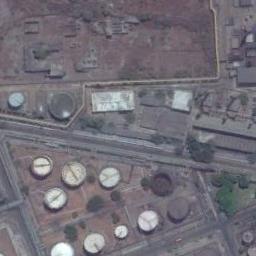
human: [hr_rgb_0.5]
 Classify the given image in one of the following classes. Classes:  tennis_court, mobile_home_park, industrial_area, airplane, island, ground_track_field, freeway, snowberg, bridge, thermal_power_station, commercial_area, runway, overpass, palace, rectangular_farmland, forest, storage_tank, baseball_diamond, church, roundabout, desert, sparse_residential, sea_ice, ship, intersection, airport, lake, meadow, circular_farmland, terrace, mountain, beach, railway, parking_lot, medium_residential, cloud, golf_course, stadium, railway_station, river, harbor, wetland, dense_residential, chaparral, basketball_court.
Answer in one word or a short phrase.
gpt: storage_tank